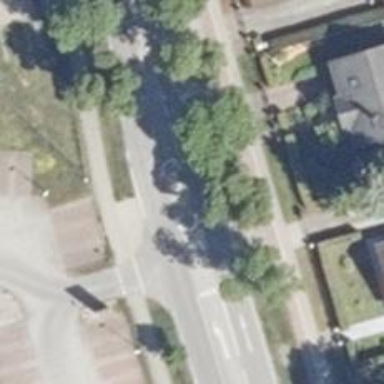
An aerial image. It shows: Uncontrolled crossing on the road.